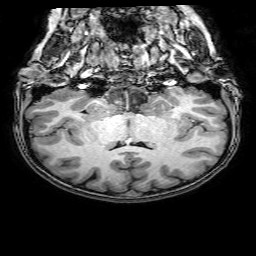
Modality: T1w
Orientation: sagittal
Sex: female
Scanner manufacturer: philips
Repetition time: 0.008107 s
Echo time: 0.00371 s